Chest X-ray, PA view. Patient: 53 years old, sex F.
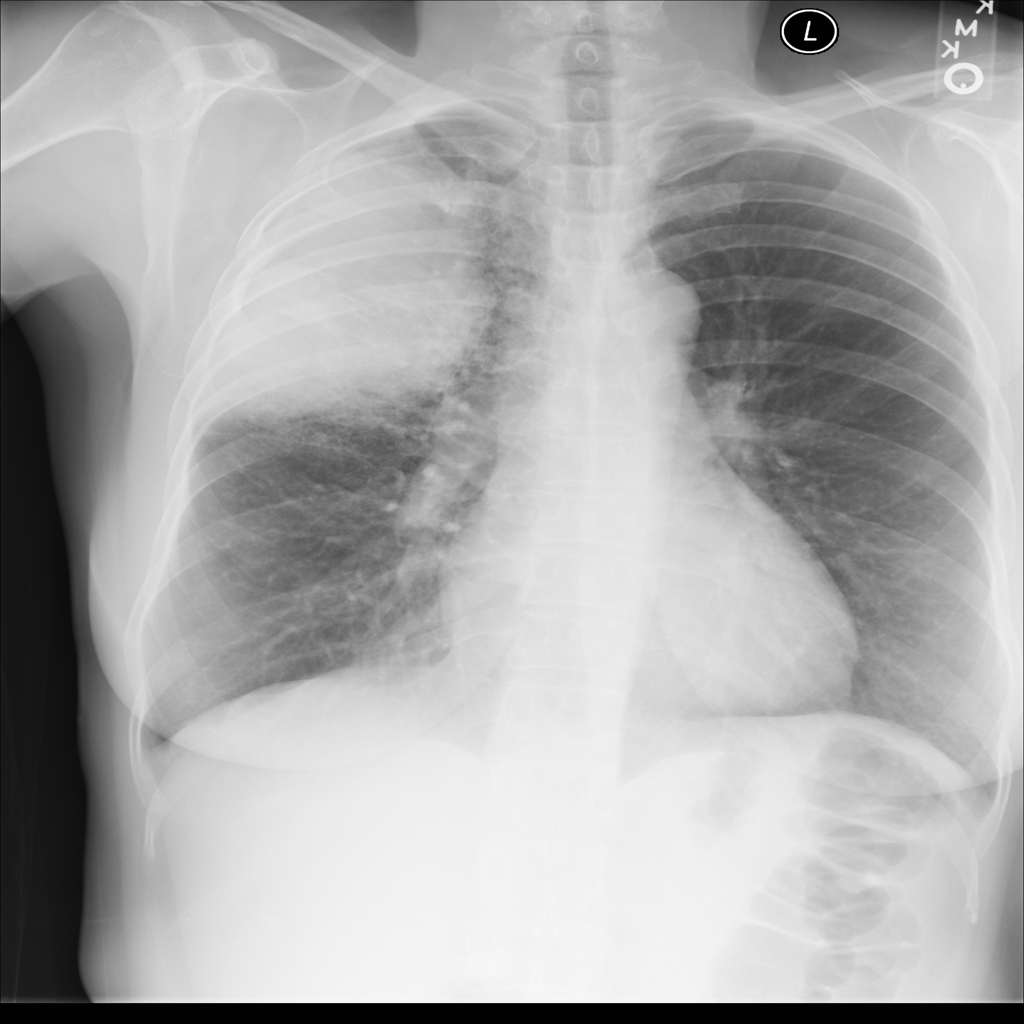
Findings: Mass